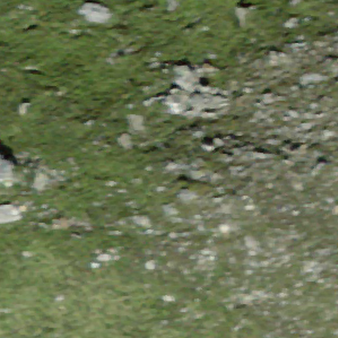
Label: other